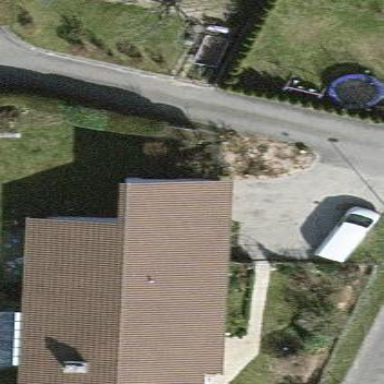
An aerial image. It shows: Simple house.